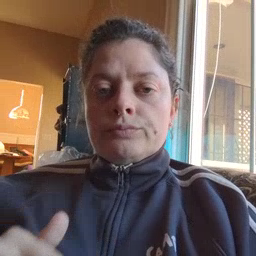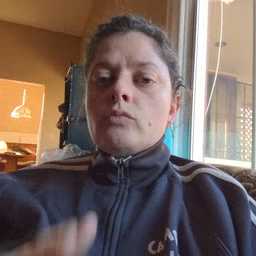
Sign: child